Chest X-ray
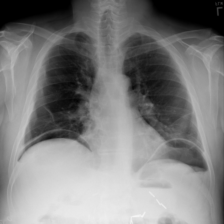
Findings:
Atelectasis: negative
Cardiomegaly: negative
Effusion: negative
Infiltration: negative
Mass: negative
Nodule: negative
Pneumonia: negative
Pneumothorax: negative
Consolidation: negative
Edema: negative
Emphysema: negative
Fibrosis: negative
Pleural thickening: negative
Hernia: negative